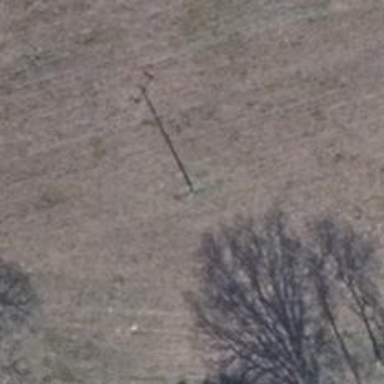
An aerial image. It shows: Minor power line.